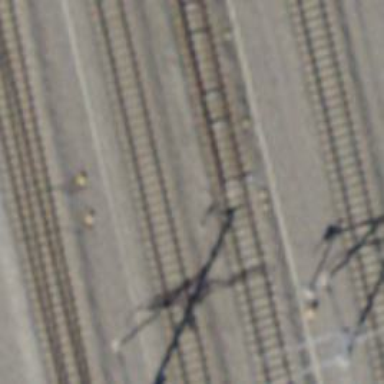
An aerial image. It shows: Railway switch.